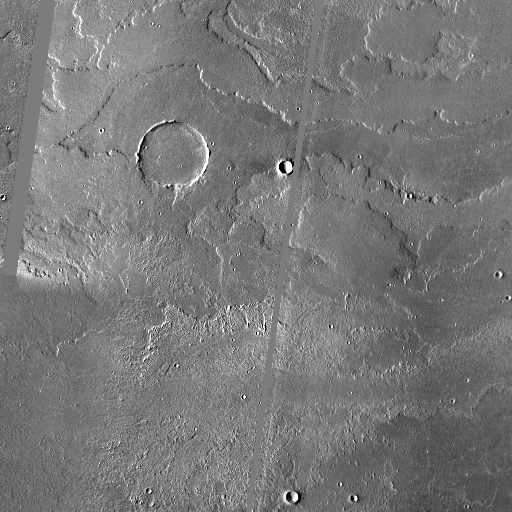
Crater classes present: Background, Other, Buried